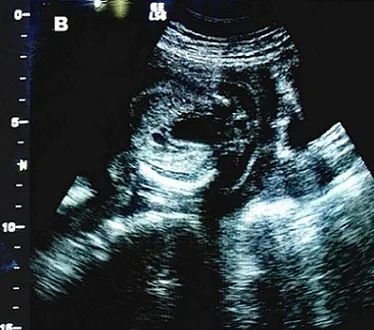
Curved left femur.
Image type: radiology (ultrasound)